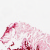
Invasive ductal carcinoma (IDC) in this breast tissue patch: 0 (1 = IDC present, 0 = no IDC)